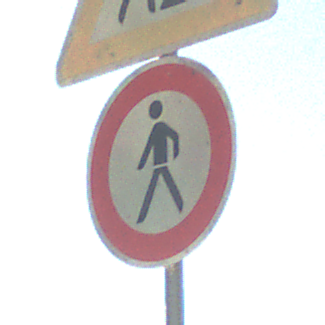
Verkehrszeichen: VerbotFussgaenger
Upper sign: Arbeitsstelle
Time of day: MorningAfternoon
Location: Outdoor (Nature)
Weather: PartlyCloudy
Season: NotSpecified
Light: Natural